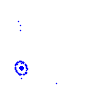
Particle: kaon